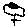
Label: flower